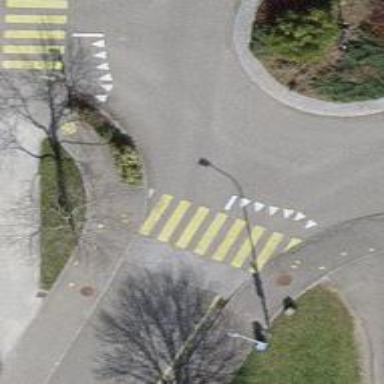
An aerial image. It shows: Uncontrolled zebra crossing on the road.